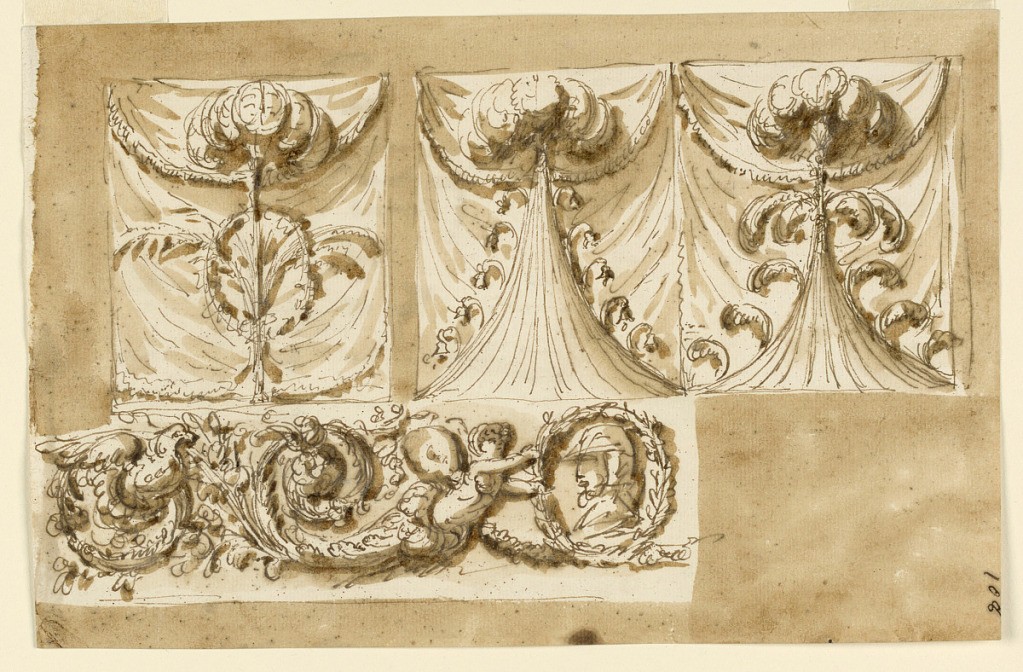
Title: Three Designs for Draperies and One Design for a Frieze
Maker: Giuseppe Barberi, Italian, 1746–1809
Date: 1746–1809
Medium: Pen and brown ink, brush and brown wash on off-white laid paper, lined
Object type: Drawing
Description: Upper row, at left: in front of a drapery is a stem with feathers on top; curved branches are fastened to it and in the center is an oval wreath. At right: two differently shaped points of tents are in front of a drapery, both with feathers on top. The right point has a circle of feathers below and single curved feathers along the edges of the tent. The left point has along the edges small flower stems. Below, at left, the left side of the decoration of a frieze: the central motif is an oval weather with a bust portrait in profile. It is supported by the half-figure of a child with butterfly wings ending in rinceaux. From a second spiral springs the half-figure of a bust. Usual background.